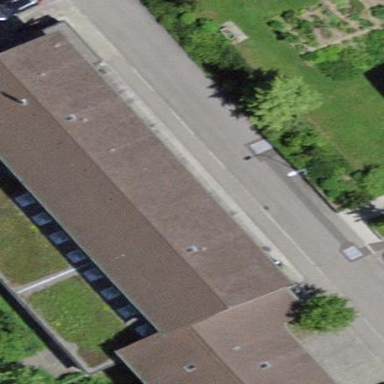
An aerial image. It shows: School building.